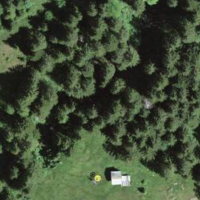
EUNIS habitat code: 43
Species observed at this site:
Arnica montana